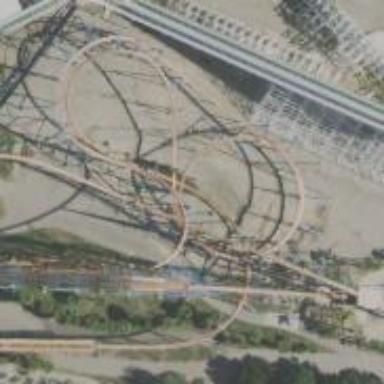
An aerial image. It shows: Thrilling roller coaster attraction.